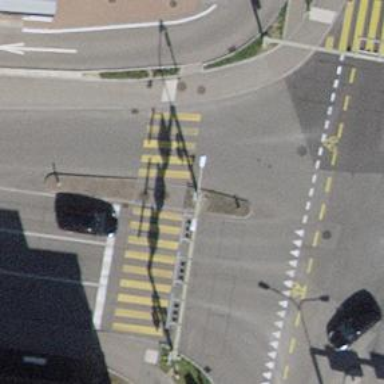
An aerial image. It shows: Crossing equipped with traffic signals. It is zebra crossing.